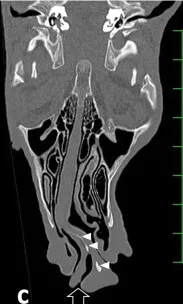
Dorsal CT . C; The abnormal curve of the nasal septum allowed constriction within the right nasal cavity. The blind end is evident within the middle nostril (empty arrow). Bone-like structures (white arrowheads) are observed within the nasal septum.
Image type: radiology (ct)